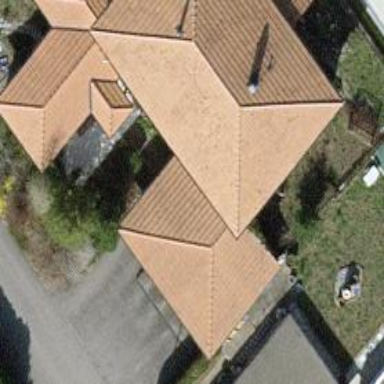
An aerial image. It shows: Building with ridged roof.